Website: ulta-beauty
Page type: payment
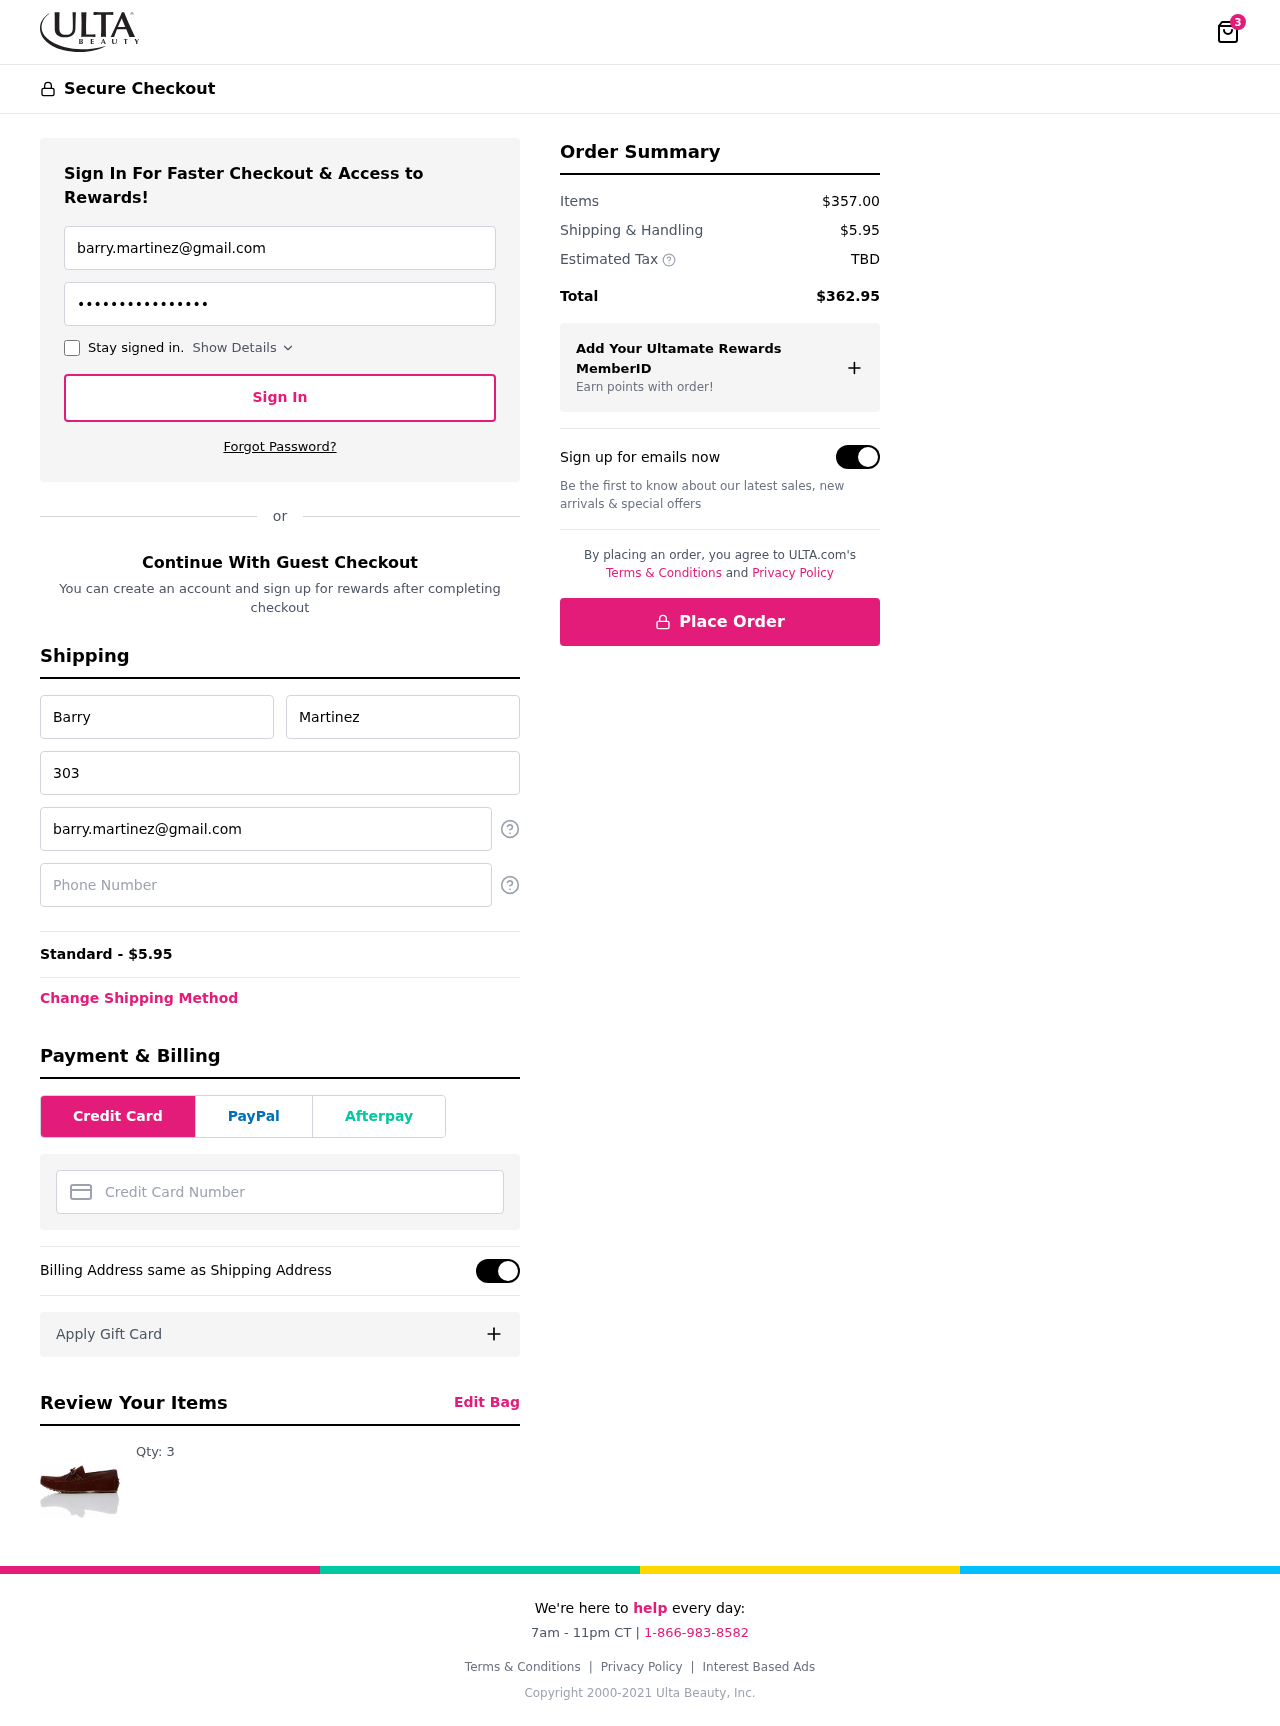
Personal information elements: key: PII_CARD_NUMBER
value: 6011 1398 4238 1725
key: PII_EMAIL
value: barry.martinez@gmail.com
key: PII_FIRSTNAME
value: Barry
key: PII_LASTNAME
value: Martinez
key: PII_PHONE
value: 9637253540
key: PII_STREET
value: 3033 Cole Plains
Product elements: key: PRODUCT1_QUANTITY
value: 3
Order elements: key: ORDER_NUM_ITEMS
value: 3
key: ORDER_SHIPPING_COST
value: $5.95
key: ORDER_SHIPPING_COST
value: Standard - $5.95
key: ORDER_SUBTOTAL
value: $357.00
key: ORDER_TAX
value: TBD
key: ORDER_TOTAL
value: $362.95